Field crop: maize
Growth stage: 2
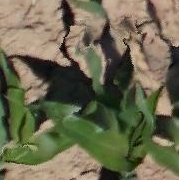
Species: maize